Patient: sex F, age 63
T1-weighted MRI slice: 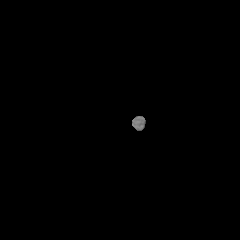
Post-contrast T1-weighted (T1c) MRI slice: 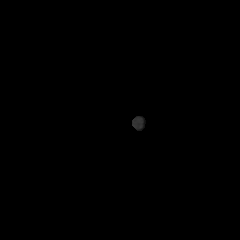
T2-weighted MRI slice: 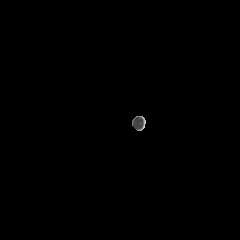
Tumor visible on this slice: no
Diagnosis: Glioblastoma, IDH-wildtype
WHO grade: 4